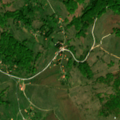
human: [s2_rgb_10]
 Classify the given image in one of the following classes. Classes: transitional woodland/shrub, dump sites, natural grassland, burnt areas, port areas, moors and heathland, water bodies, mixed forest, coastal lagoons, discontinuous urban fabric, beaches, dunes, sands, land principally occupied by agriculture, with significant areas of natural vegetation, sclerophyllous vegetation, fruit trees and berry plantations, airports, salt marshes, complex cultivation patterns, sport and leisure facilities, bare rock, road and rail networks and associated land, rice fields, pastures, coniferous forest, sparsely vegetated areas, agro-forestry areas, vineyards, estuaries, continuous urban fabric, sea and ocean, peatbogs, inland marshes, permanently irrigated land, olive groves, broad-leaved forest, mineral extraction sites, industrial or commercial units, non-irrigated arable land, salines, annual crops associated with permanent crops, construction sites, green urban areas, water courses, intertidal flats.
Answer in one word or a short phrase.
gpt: pastures, broad-leaved forest, transitional woodland/shrub